Field crop: maize
Growth stage: 2
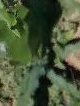
Species: maize